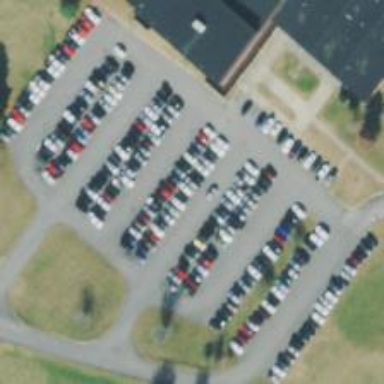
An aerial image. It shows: Parking area.